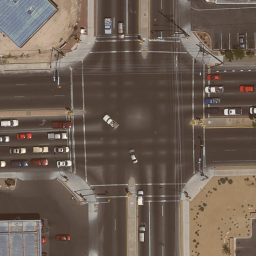
Label: intersection